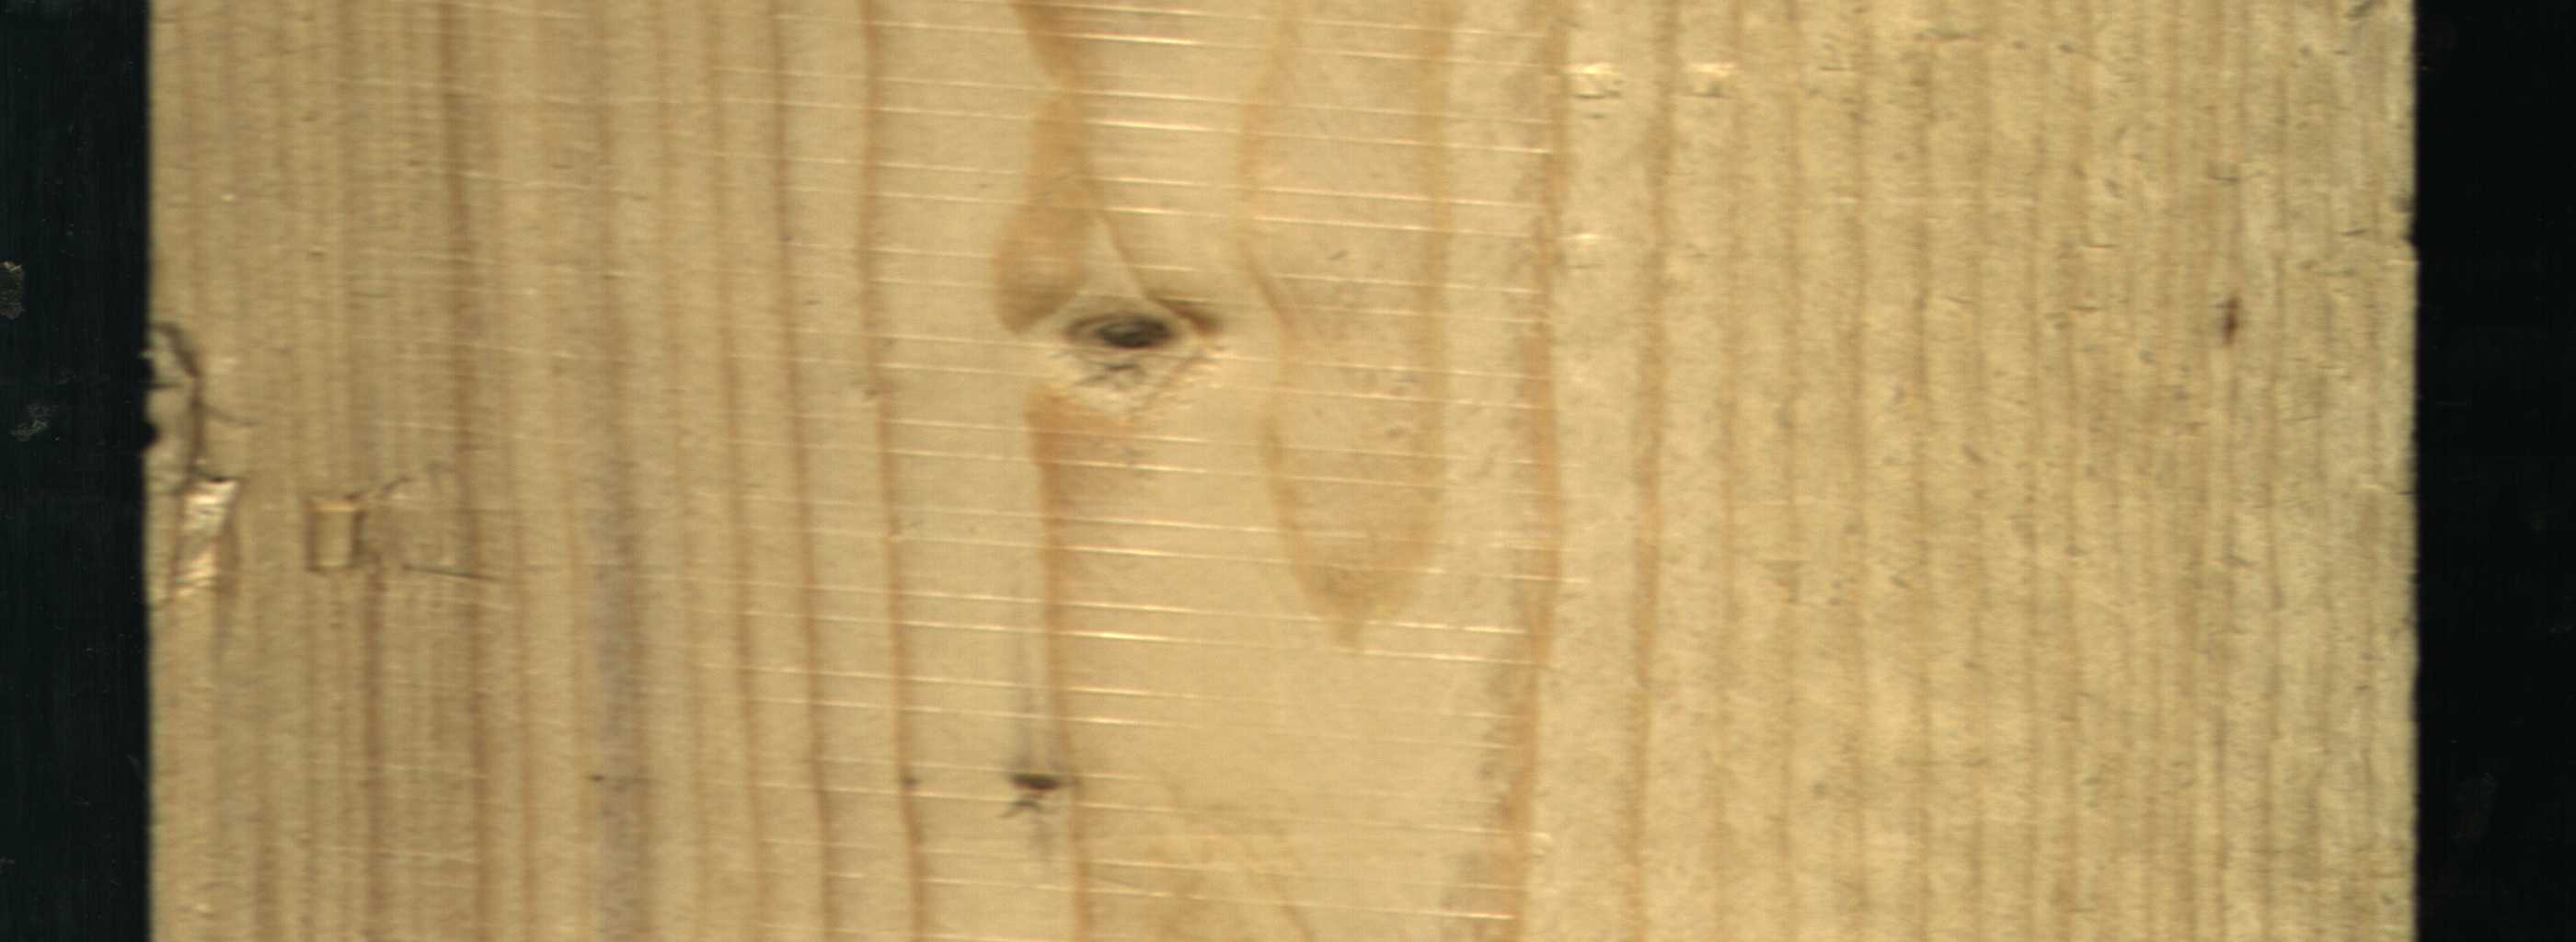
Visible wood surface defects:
Live_Knot
Live_Knot